Camera: DJI MAVIC2-ENTERPRISE-ADVANCED
Captured: 2021:03:11 16:04:54
Image size: 640x512
Exposure program: Program AE (Auto)
Metering mode: Center-weighted average
Light source: Fluorescent
White balance: Auto
Gimbal degree: 951,-900,0
Flight degree: 988,-68,28
Flight speed: -3,19,-1
Ambient temperature: 25.0 C
Object distance: 5.0 m
Emissivity: 0.95
Relative humidity: 50 %
Reflected temperature: 25.0 C
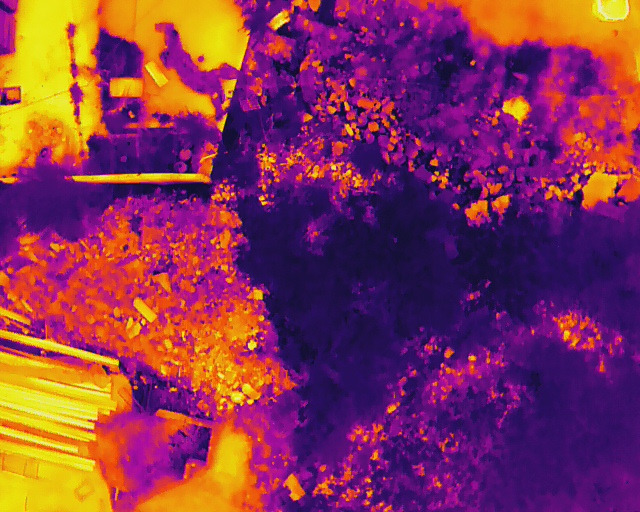